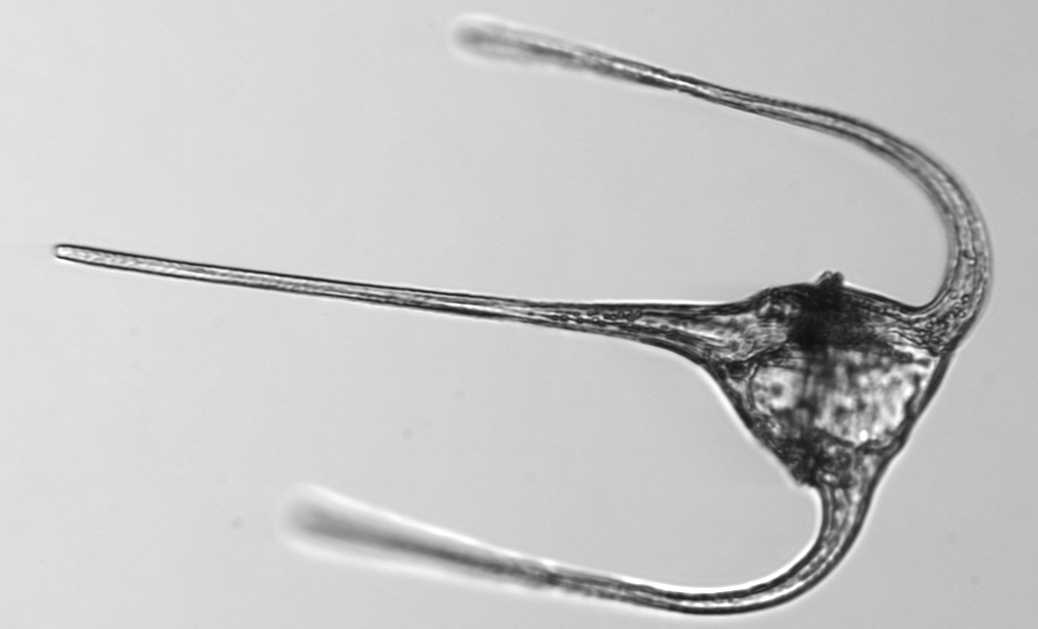
Label: Tripos